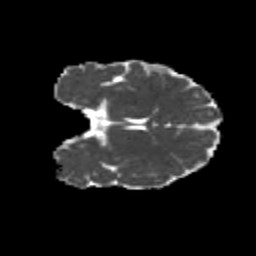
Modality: MD
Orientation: coronal
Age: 11
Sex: male
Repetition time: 9.4 s
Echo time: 0.089 s